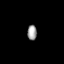
Tissue: prostate
Cell type: Myeloid cells
Senescence score: 0.7586
Nuclear area (px): 141
Mean DAPI intensity: 156.816